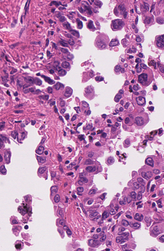
Tumor epithelial tissue: yes
Tumor-associated stroma tissue: yes
Normal tissue: no